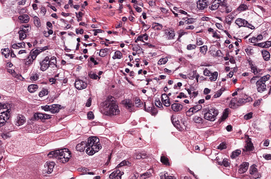
Tumor epithelial tissue: yes
Tumor-associated stroma tissue: no
Normal tissue: no